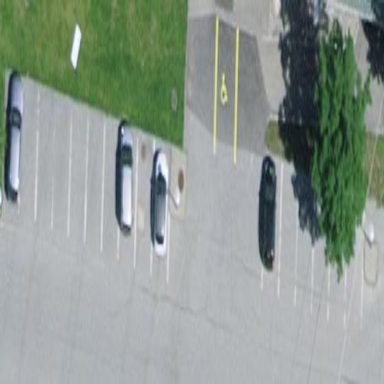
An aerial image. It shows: Parking area with surface.